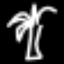
Label: palm tree